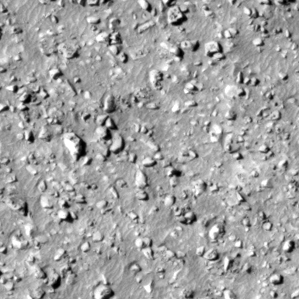
Label: non_frost